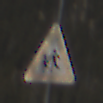
Verkehrszeichen: KinderRechts
Umgebung: Outdoor, Nature
Tageszeit: Midday
Wetter: PartlyCloudy
Licht: Natural
Jahreszeit: NotSpecified
Kontrast: HighContrast